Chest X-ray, PA view. Patient: 45 years old, sex M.
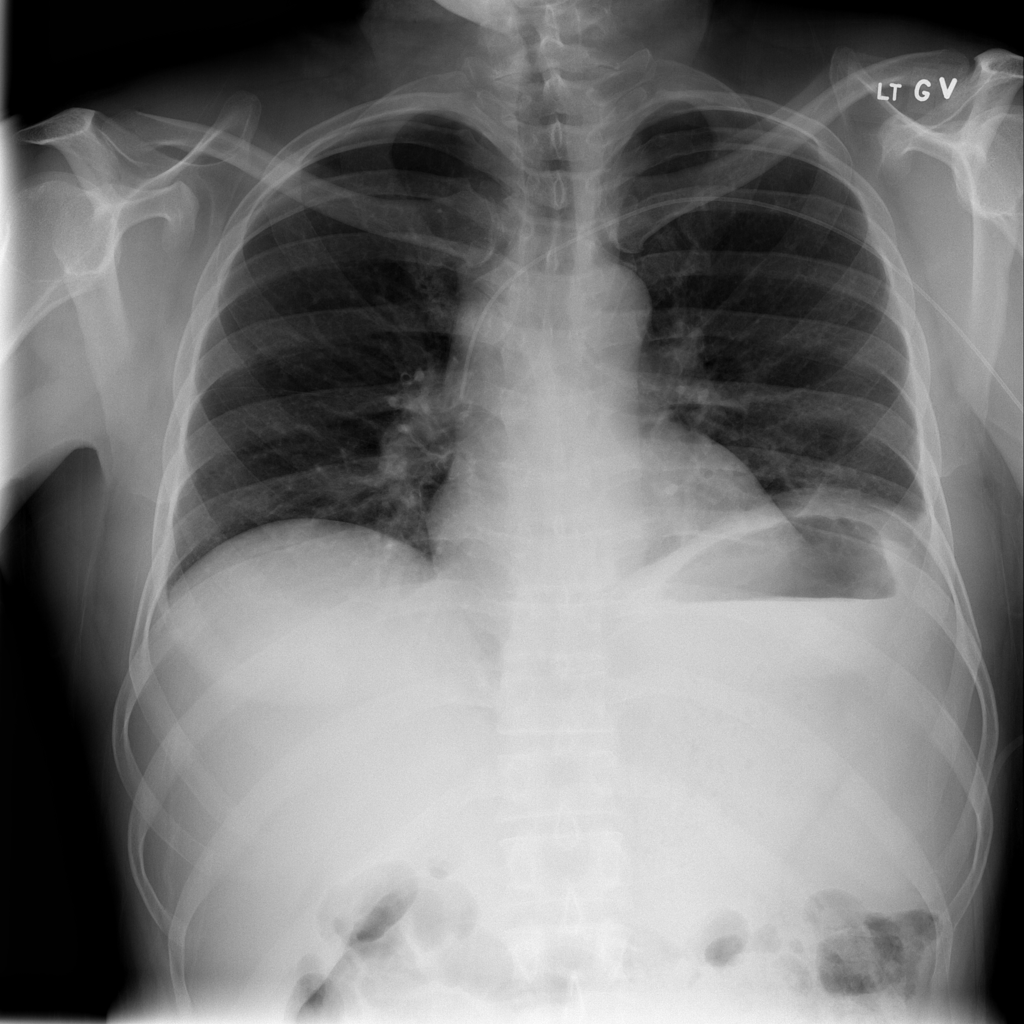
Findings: No Finding